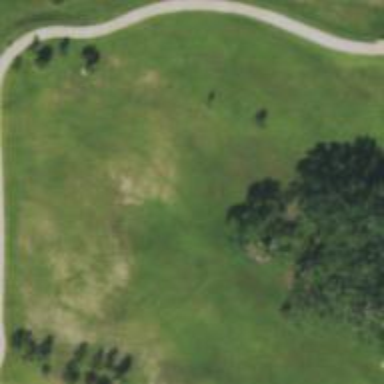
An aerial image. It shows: Disc golf hole.